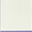
Piece: xx